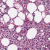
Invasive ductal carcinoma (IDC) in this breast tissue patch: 0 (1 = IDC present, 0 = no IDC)